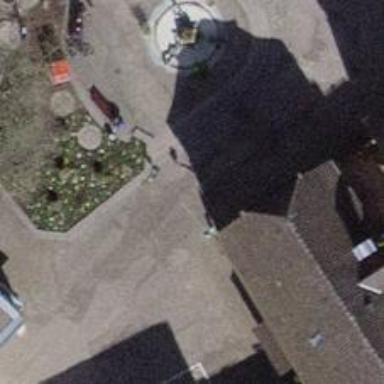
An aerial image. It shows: Rising bollard.